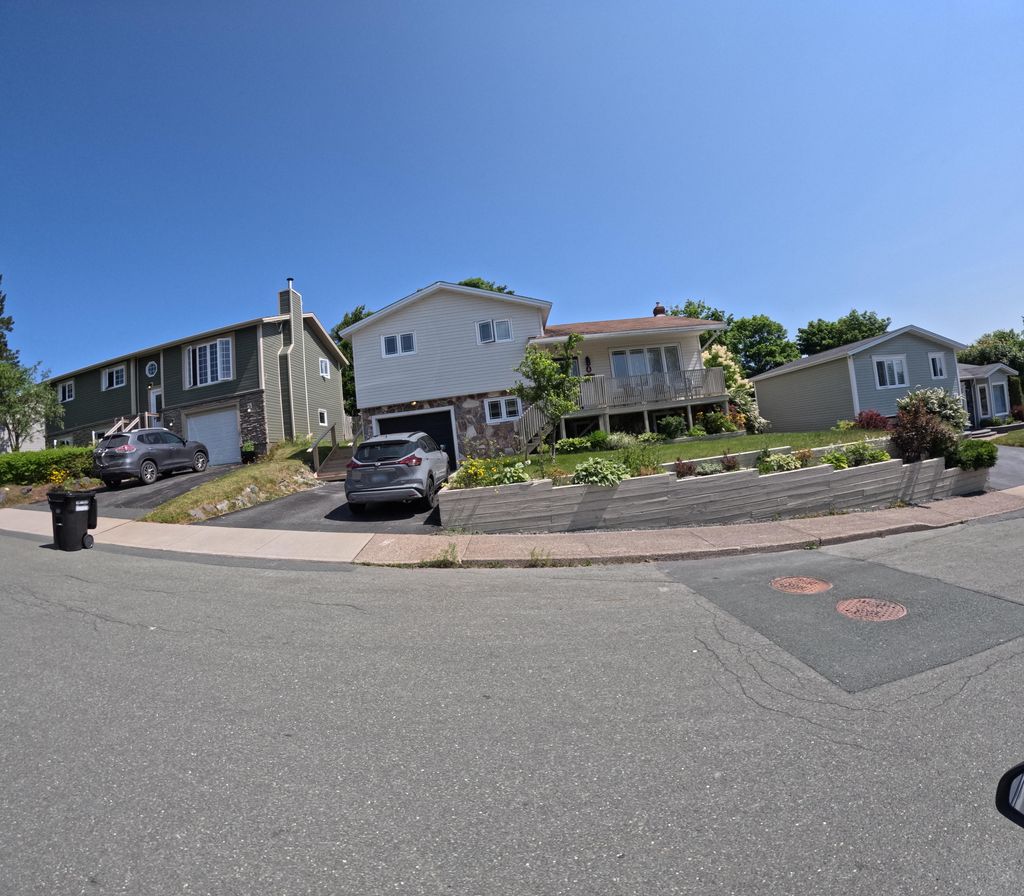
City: st_johns